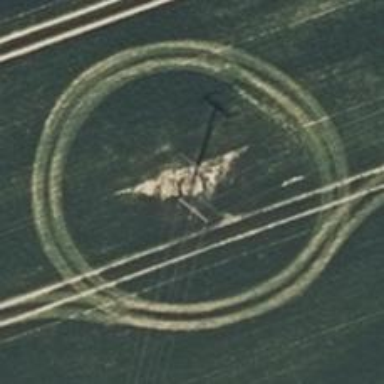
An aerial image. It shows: Minor power line with three cables.